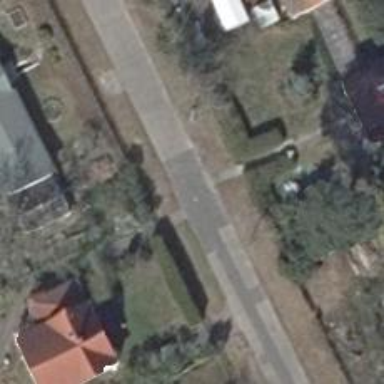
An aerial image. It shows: Footway along the road.